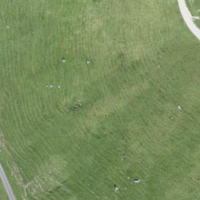
EUNIS habitat code: 24
Species observed at this site:
Bistorta vivipara
Oxalis acetosella